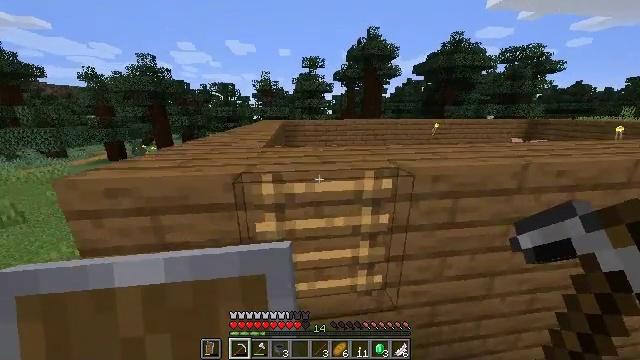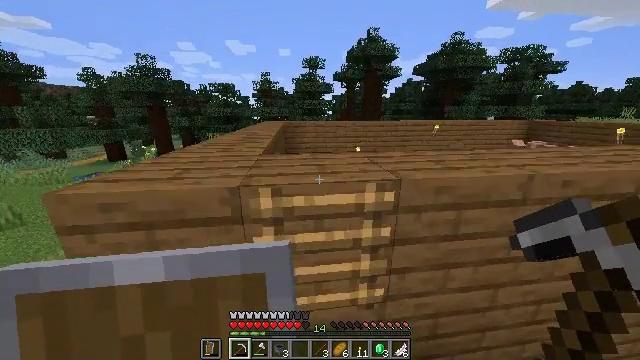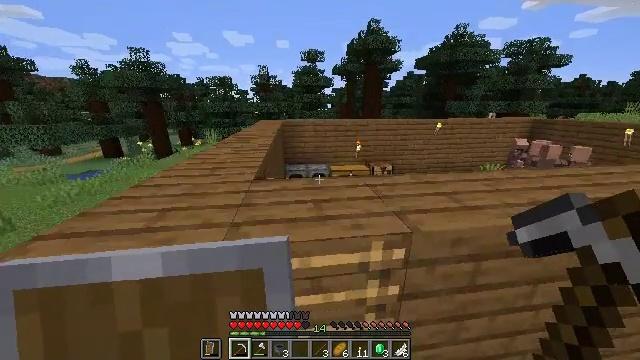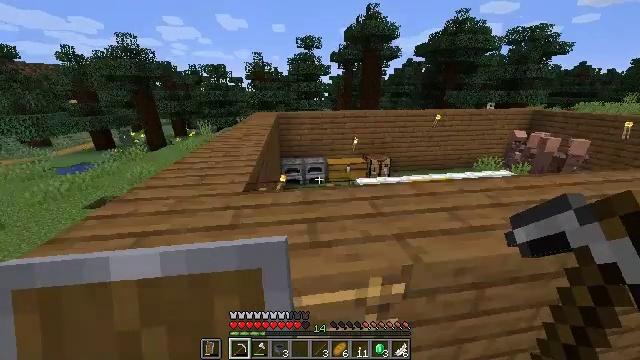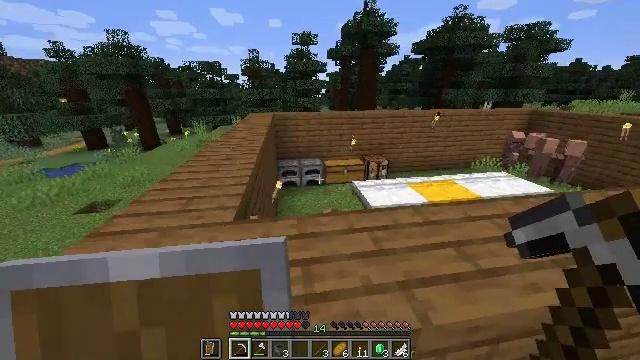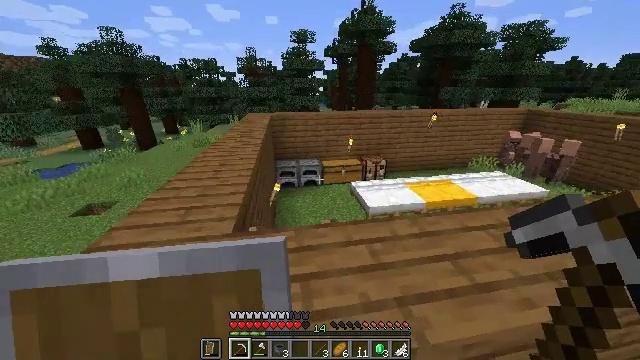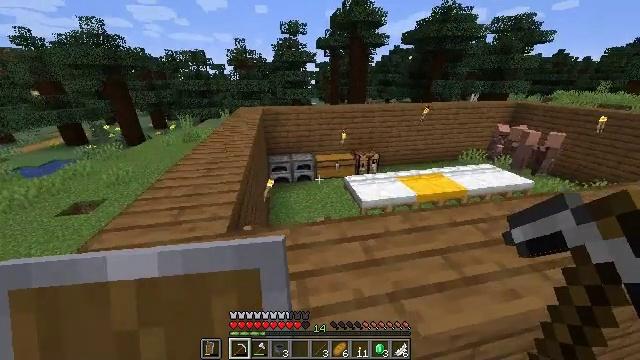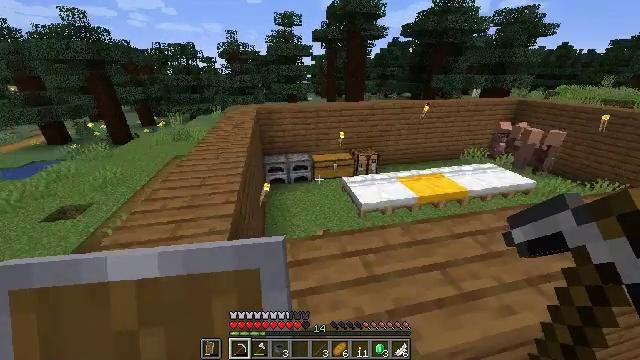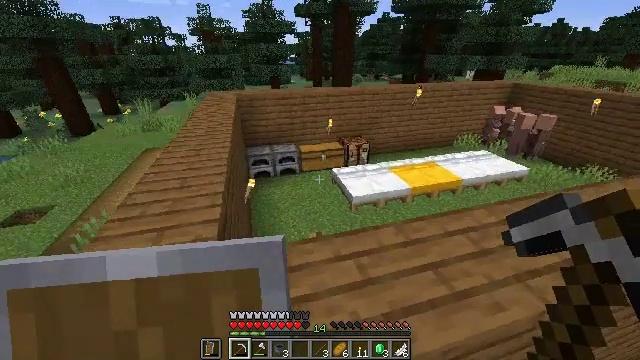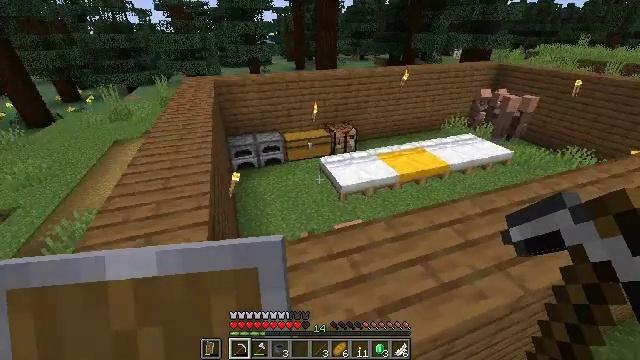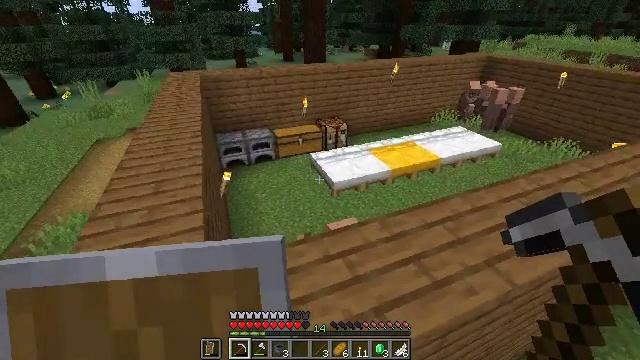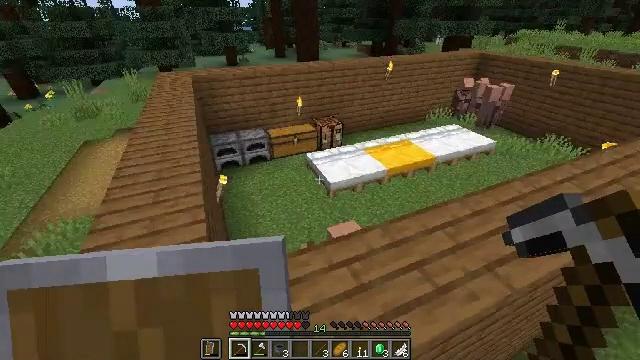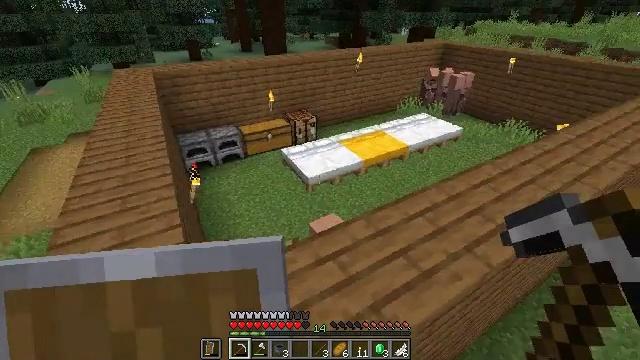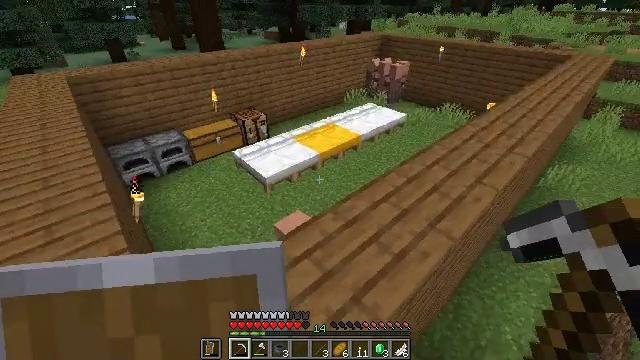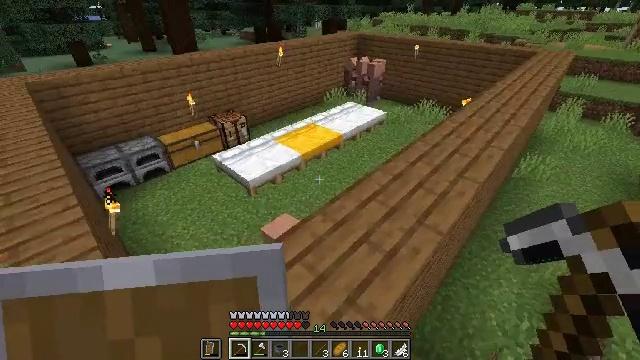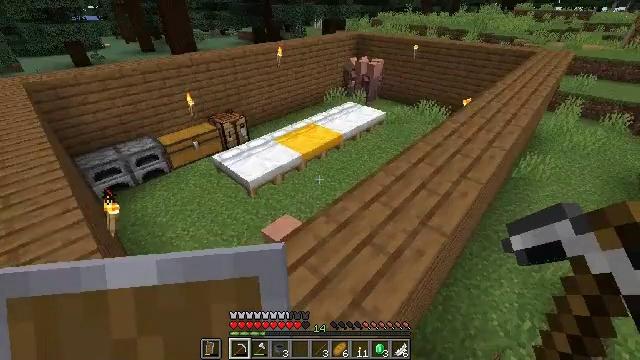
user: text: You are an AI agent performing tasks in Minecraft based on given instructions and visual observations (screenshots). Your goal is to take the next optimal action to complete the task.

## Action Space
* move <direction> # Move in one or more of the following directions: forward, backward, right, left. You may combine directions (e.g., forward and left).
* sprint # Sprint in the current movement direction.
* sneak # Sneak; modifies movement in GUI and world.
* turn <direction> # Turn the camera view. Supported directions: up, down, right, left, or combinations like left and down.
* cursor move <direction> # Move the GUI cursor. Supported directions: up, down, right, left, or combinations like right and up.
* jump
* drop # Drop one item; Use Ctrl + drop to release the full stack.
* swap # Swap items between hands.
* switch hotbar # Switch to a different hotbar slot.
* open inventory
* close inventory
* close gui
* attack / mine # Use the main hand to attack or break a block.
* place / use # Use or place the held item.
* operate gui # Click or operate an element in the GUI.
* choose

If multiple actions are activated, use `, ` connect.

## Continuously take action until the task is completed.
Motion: motion action
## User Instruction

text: Remove the cauldron from its current position.
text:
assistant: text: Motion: move forward, sprint, jump
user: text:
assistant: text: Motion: move forward, sprint, turn down, jump
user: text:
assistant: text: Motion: move forward, sprint, turn down, jump
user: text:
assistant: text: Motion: move forward and move left, sprint, jump
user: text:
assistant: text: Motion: move forward and move left, sprint, jump
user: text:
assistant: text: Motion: move forward and move left, sprint, turn right and down, jump
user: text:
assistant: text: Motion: move forward and move left, sprint, jump
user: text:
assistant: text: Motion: move forward and move left, sprint, turn right and down, jump
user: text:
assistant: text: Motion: move forward and move left, sprint, turn right and down, jump
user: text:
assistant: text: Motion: move forward and move left, sprint, turn right and down, jump
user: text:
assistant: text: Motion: move forward and move left, sprint, turn right
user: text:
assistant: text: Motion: move forward, turn right and down
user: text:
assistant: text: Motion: move forward, turn right
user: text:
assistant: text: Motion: turn right
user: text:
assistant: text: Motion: no_op
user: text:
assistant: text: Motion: move forward, turn right
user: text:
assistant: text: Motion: move forward, turn right
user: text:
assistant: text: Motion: move forward
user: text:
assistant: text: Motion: move forward, turn right
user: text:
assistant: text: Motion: move forward
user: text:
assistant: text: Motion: move forward
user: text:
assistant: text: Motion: move forward
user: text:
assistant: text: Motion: move forward, turn right and up
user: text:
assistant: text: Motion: move forward and move right, turn right
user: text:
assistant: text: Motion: move forward and move right
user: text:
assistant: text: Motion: move forward and move right, turn right
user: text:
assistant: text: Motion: move forward and move right, turn right
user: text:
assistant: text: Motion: move forward and move right
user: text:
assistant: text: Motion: move forward and move right
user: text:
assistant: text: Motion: move forward